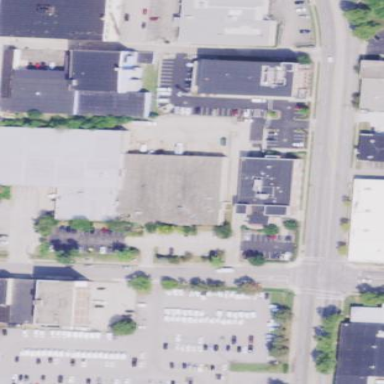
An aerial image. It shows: Industrial building.